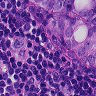
Metastatic tissue present: yes